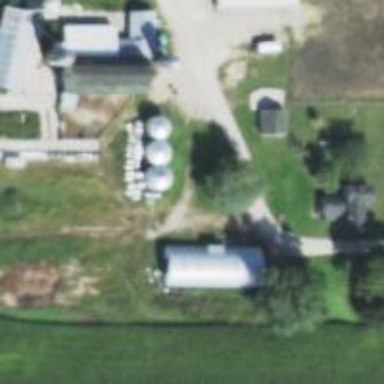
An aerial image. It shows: Silo.